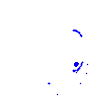
Particle: electron